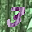
Label: 3